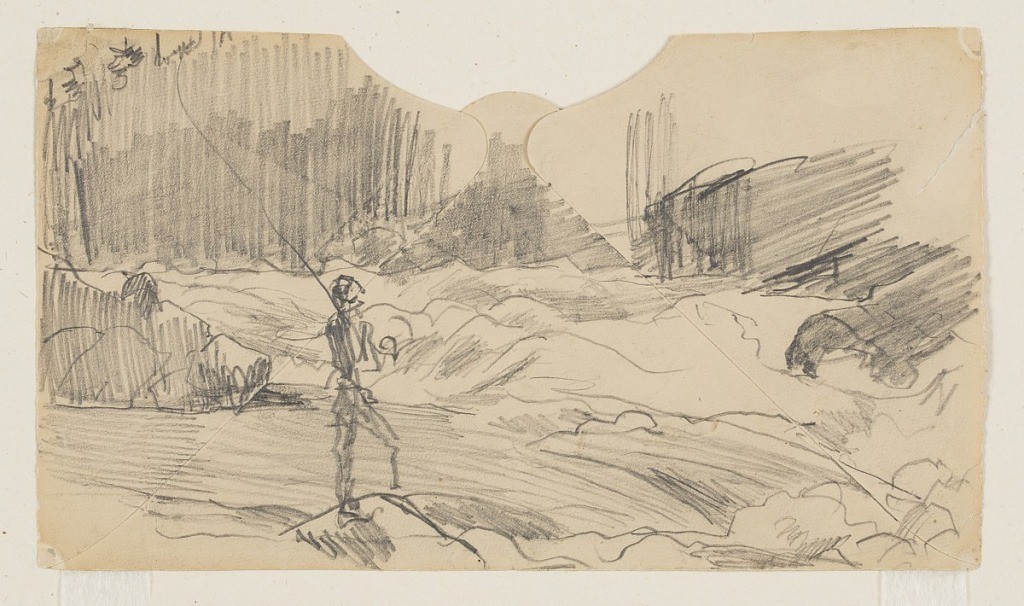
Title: Study for "Ouananiche Fishing," Lake St. John
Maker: Winslow Homer, American, 1836–1910
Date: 1897
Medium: Graphite on paper
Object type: Drawing
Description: Sketch of a male figure casting a long fishing rod while standing on a rock in a rapids.